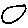
Label: circle